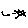
Label: sun